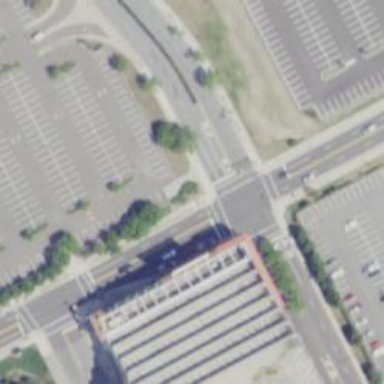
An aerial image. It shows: Footway crossing with zebra pattern. The crossing is inside building passage tunnel.